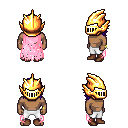
a pixel art fantasy rpg character, male body template, human, dark skin, pink tattered cape, white pants, blue long bangs hairstyle, gold helm, bracelets, brown shoes, four views (front, back, left, right), 2x2 character sprite sheet, small pixel art, hard edges, no anti-aliasing